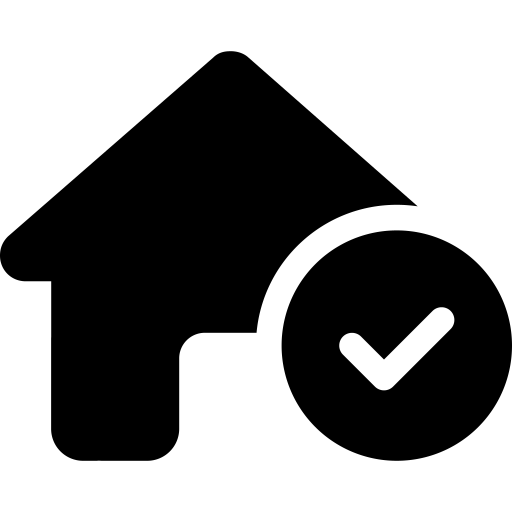
Tags: icon, FontAwesome, fa-icon, solid, house, circle, check